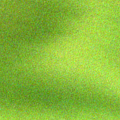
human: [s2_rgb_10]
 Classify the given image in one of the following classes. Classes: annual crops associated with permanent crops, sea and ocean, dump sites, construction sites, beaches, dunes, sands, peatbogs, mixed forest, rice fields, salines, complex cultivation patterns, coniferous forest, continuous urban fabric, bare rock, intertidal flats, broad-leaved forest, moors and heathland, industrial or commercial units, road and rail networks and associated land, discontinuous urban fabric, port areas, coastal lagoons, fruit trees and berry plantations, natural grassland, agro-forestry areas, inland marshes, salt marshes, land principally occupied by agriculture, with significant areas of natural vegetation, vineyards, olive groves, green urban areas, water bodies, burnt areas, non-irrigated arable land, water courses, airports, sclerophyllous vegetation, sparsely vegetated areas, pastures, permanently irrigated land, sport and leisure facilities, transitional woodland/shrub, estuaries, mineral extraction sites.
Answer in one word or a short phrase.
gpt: coastal lagoons